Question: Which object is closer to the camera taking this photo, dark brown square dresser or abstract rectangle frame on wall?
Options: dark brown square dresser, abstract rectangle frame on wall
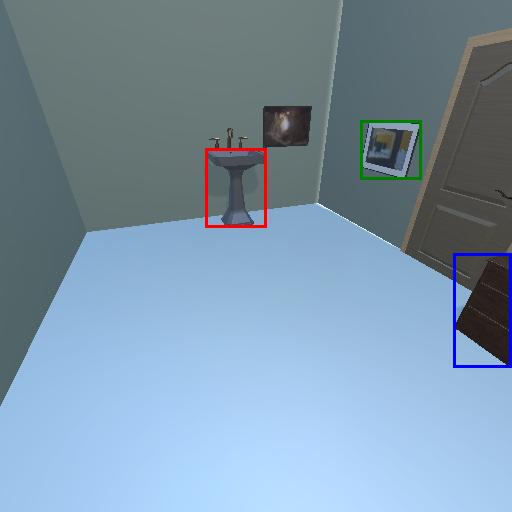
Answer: dark brown square dresser